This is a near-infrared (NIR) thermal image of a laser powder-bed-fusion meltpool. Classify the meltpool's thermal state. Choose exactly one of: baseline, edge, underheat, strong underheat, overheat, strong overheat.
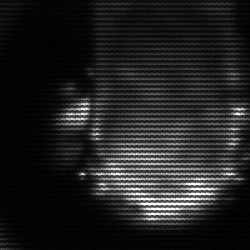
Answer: baseline